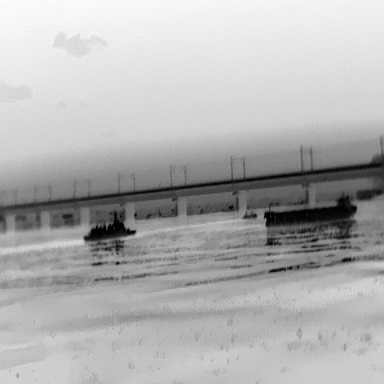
There are two liners in the infrared image.